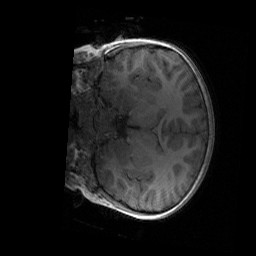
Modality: T1w
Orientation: coronal
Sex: female
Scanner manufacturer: siemens
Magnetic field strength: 3 T
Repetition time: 1.9 s
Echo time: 0.00243 s